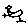
Label: bird